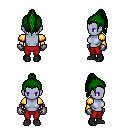
a pixel art fantasy rpg character, female body template, dark elf, purple skin, gold arm armor, red pants, green long topknot hairstyle, metal gloves, black shoes, four views (front, back, left, right), 2x2 character sprite sheet, small pixel art, hard edges, no anti-aliasing